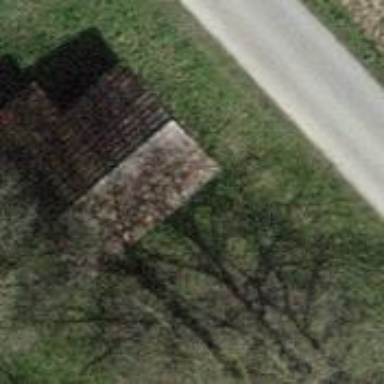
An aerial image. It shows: Farm auxiliary building.